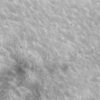
Label: not_dusty